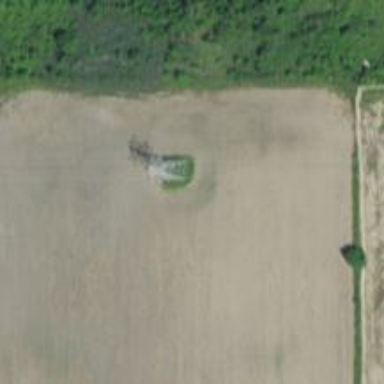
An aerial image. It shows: Power tower.